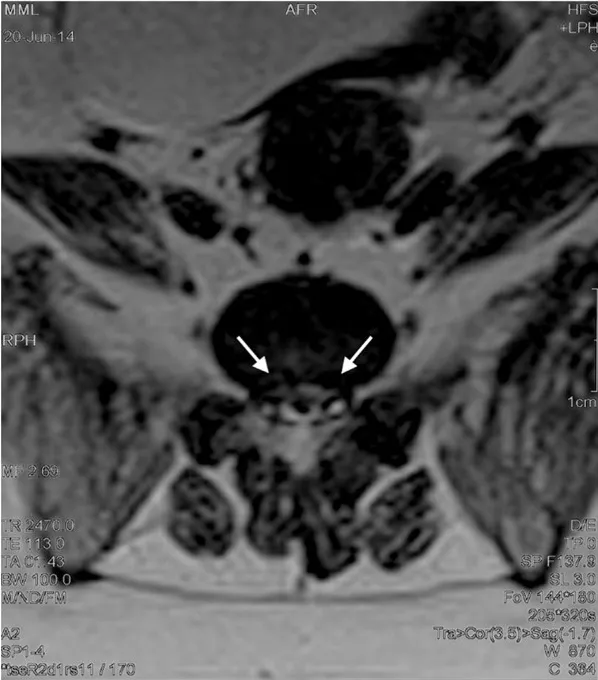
Representative magnetic resonance imaging (MRI) scans of the lumbosacral region. Transversal. Images of the lumbosacral region are shown, and the intervertebral disc L7-S1 herniation is indicated by arrows.
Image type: radiology (mri)